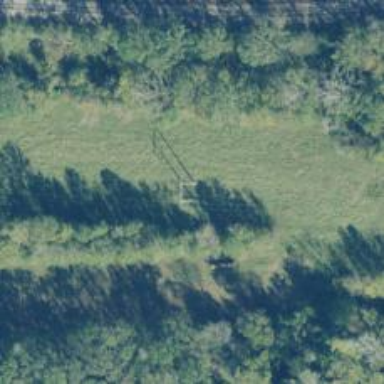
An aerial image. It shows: H-frame power tower design.